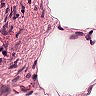
Metastatic tissue present: no